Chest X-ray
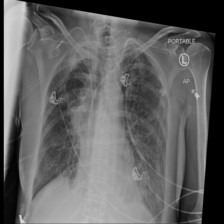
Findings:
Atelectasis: negative
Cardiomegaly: negative
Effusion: positive
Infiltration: negative
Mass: negative
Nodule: negative
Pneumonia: negative
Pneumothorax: negative
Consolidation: negative
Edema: negative
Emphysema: negative
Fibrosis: negative
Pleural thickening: negative
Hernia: negative